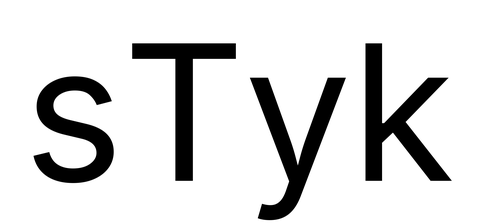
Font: Inter_Regular